Question: I am trying to get a list of reviews from the G2 website using BeautifulSoup. However, for some reason, when I run the code below, it says that 'reviews' is 'NoneType'. I can't figure this out because it clearly shows the class name in the HTML from the website (see the picture below). I have used this exact syntax to webscrape from other sites and it has worked so I have no idea why it is returning NoneType. I tried to use 'find_all' and return the length of the list (number of reviews), but that also shows nonetype. I am super confused. Please help!
'''
response = requests.get('https://www.g2.com/products/mailchimp/reviews?filters%5Bcomment_answer_values%5D=&order=most_recent&page=1')
text = BeautifulSoup(response.text, 'html.parser')
num_reviews = 500
reviews = text.find('div', attrs={'class': 'paper paper--white paper--box mb-2 position-relative border-bottom '})
print(reviews)
'''

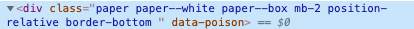
Answer: You need to pass headers to the HTTP request. It's detecting that you're not a browser, if you print the variable text out, you'll see that.
## Parsed HTML you get
'''
...
<h1>Pardon Our Interruption...</h1>
<p>
As you were browsing something about your browser made us think you were a bot. There are a few reasons this might happen:
</p>
<ul>
<li>You're a power user moving through this website with super-human speed.</li>
<li>You've disabled JavaScript and/or cookies in your web browser.</li>
<li>A third-party browser plugin, such as Ghostery or NoScript, is preventing JavaScript from running. Additional information is available in this <a href="http://ds.tl/help-third-party-plugins" target="_blank" title="Third party browser plugins that block javascript">support article</a>.</li>
...
'''
So passing headers, is enough to mimic browser activity.
To grab the headers
## Code Example
'''
import requests
headers = {
'authority': 'www.g2.com',
'cache-control': 'max-age=0',
'upgrade-insecure-requests': '1',
'user-agent': 'Mozilla/5.0 (Windows NT 10.0; Win64; x64) AppleWebKit/537.36 (KHTML, like Gecko) Chrome/84.0.4147.105 Safari/537.36',
'accept': 'text/html,application/xhtml+xml,application/xml;q=0.9,image/webp,image/apng,*/*;q=0.8,application/signed-exchange;v=b3;q=0.9',
'sec-fetch-site': 'none',
'sec-fetch-mode': 'navigate',
'sec-fetch-user': '?1',
'sec-fetch-dest': 'document',
'accept-language': 'en-US,en;q=0.9',
'cookie': '__cfduid=df6514ad701b86146978bf17180a5e6f01597144255; events_distinct_id=822bbff7-912d-4a5e-bd80-4364690b2e06; amplitude_session=1597144258387; _g2_session_id=424bfbe09b254b1a9484f50b70c3381c; reese84=3:BJ8QXTaIa+brQNrbReKzww==:n5v0tg/Q590u2q44+xAi7rnSO1i2Kn7Lp1Ar+2SCMJF5HiBJNqLVR3IPzPF0qIqgxpWjZ9veyhywY4JNSbBOtz5sJOwEecGJE9tT+NInof+vlP3hKTb6bqA3cvAf6cfDIrtEmhI0Dsjoe3ct3NtwvvcA9p8FXHPR7PAFP42nWqAAfDH88vj0hQwWlIjio/fT4g5iDsT1qZH3alC8ZbUhOURKNk9JUz2sBz+RjgkRyctO0VTGzjxmHCd2r40WJqWjVDwRmBl+/msW+/V0PW93vjFs45bMD63D5Q4JeRreBxkAN9ufIajaV0MmkYbxlFnwIZ3cEBHi/X76n+PvAobd5/UgCwgUIvt/P4pl7NEcDWR/ORaZ8gLPl4HbuQaRhEVd23Ez5OBnYFP1wjqLT/ECDkRzQq0Nn8U6qVbMO25Hp6U=:/JrPeXs0AKDQw5FlG3vKQX1dPIsF/TEXTLgQ+mktyAo=; ue-event-segment-983a43a0-1c10-4dfb-96d7-60049c0dcd62=W1siL3VzZXJzL2NvbnNlbnQvc2VsZWN0ZWQiLHsiY29uc2VudF90eXBlIjoi%0AY29va2llcyIsImdyYW50ZWQiOiJ0cnVlIn0sIjk4M2E0M2EwLTFjMTAtNGRm%0AYi05NmQ3LTYwMDQ5YzBkY2Q2MiIsIlVzZXIgQ29uc2VudCBTZWxlY3RlZCIs%0AWyJhbXBsaXR1ZGUiXV1d%0A',
'if-none-match': 'W/"3658e5098c91c183288fd70e6cfd9028"',
}
response = requests.get('https://www.g2.com/products/mailchimp/reviews', headers=headers)
text = BeautifulSoup(response.text, 'html.parser')
num_reviews = 500
reviews = text.select('div[class*="paper paper--white paper--box"]')
print(len(reviews))
'''
## Output
'''
25
'''
## Explanation
Sometimes in order to make an HTTP request, it's necessary to pass either headers, user agent, cookies, parameters. You can play about with this, I must admit I was lazy and just sent the entire headers. Essentially you're trying to mimic a browser request by using the requests package. Sometimes it's abit more nuanced in detecting a bot.
Here i've inspected the page and gone to network tools. There's a tab called doc. I've then copied that request, by right clicking the request and clicking COPY curl(bash). As I said i'm lazy so I've pasted that into curl.trillworks.com which converts this into a nice python format as well the boilerplate for a request.
I've modified your script slightly as it was quite a long attribute
the CSS selector 'div[class*=""]' grabs any element with class '""' you specific.